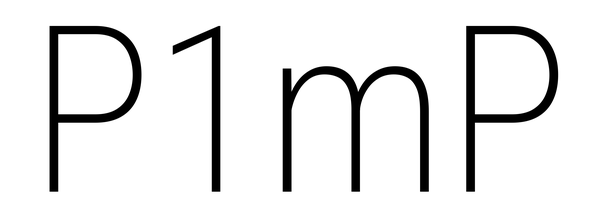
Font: Roboto_Condensed_ExtraLight